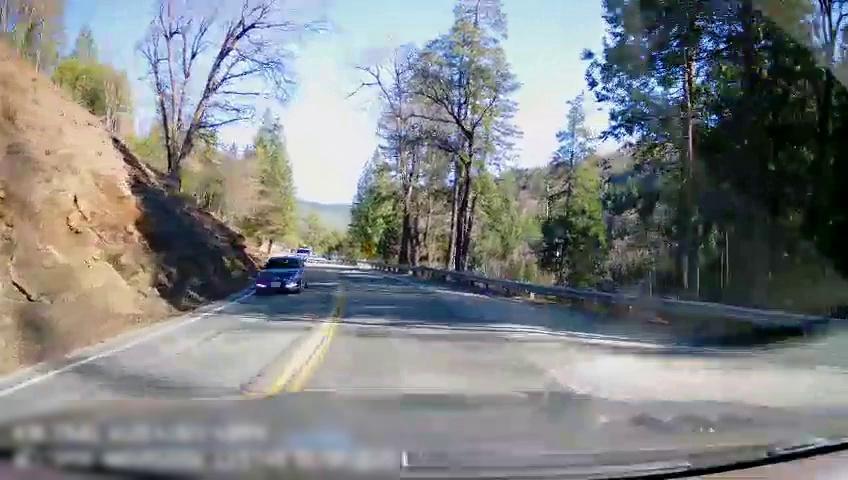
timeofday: Day
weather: Sunny
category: Drivable Space
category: Drivable Space
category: Vehicles | Car
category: Vehicles | Car
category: Lanes | Opposite Lane
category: Lanes | Opposite Lane
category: Lanes | Current Lane